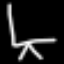
Label: chair